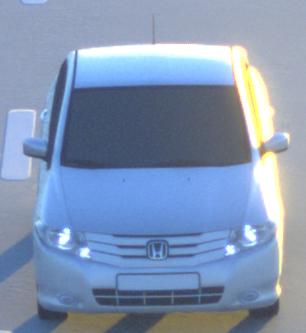
Make: Honda
Model: City
Detailed model: Gen. 6
Model produced from: 2008
Model produced until: 2013
Doors: 4
Color: white
Road condition: dry road
Daytime: sunrise or sunset
Contrast: high contrast